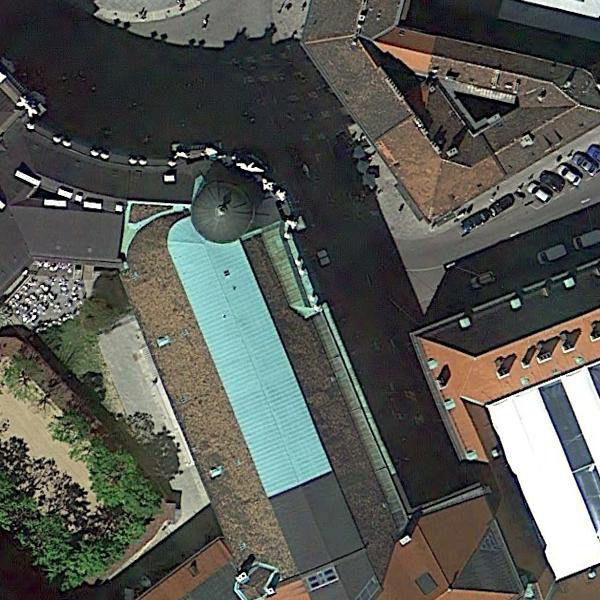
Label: Church